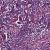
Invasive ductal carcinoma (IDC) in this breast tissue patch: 0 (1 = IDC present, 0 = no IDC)